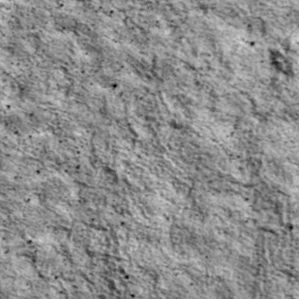
Label: non_frost